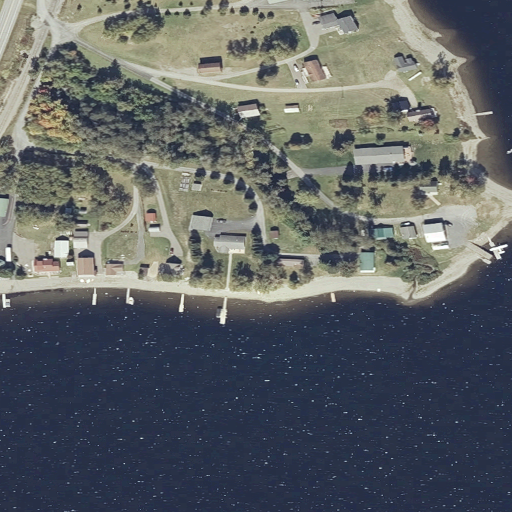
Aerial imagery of cape in Maine named Browns Point containing open water, low intensity development, open development, medium intensity development, shrub, woody wetlands, herbaceous wetlands, barren land, and high intensity development